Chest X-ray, AP view. Patient: 17 years old, sex F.
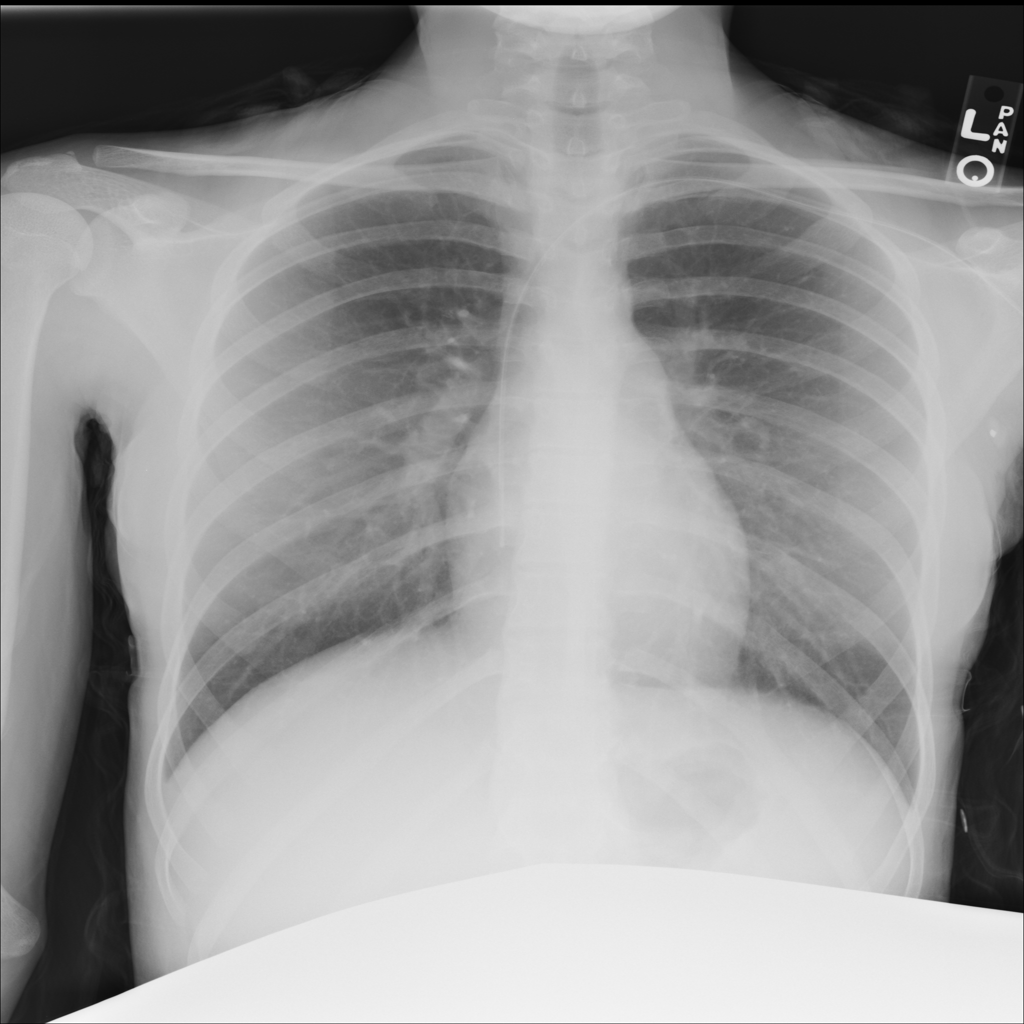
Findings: No Finding